Field crop: maize
Growth stage: 2
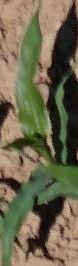
Species: maize